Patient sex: M
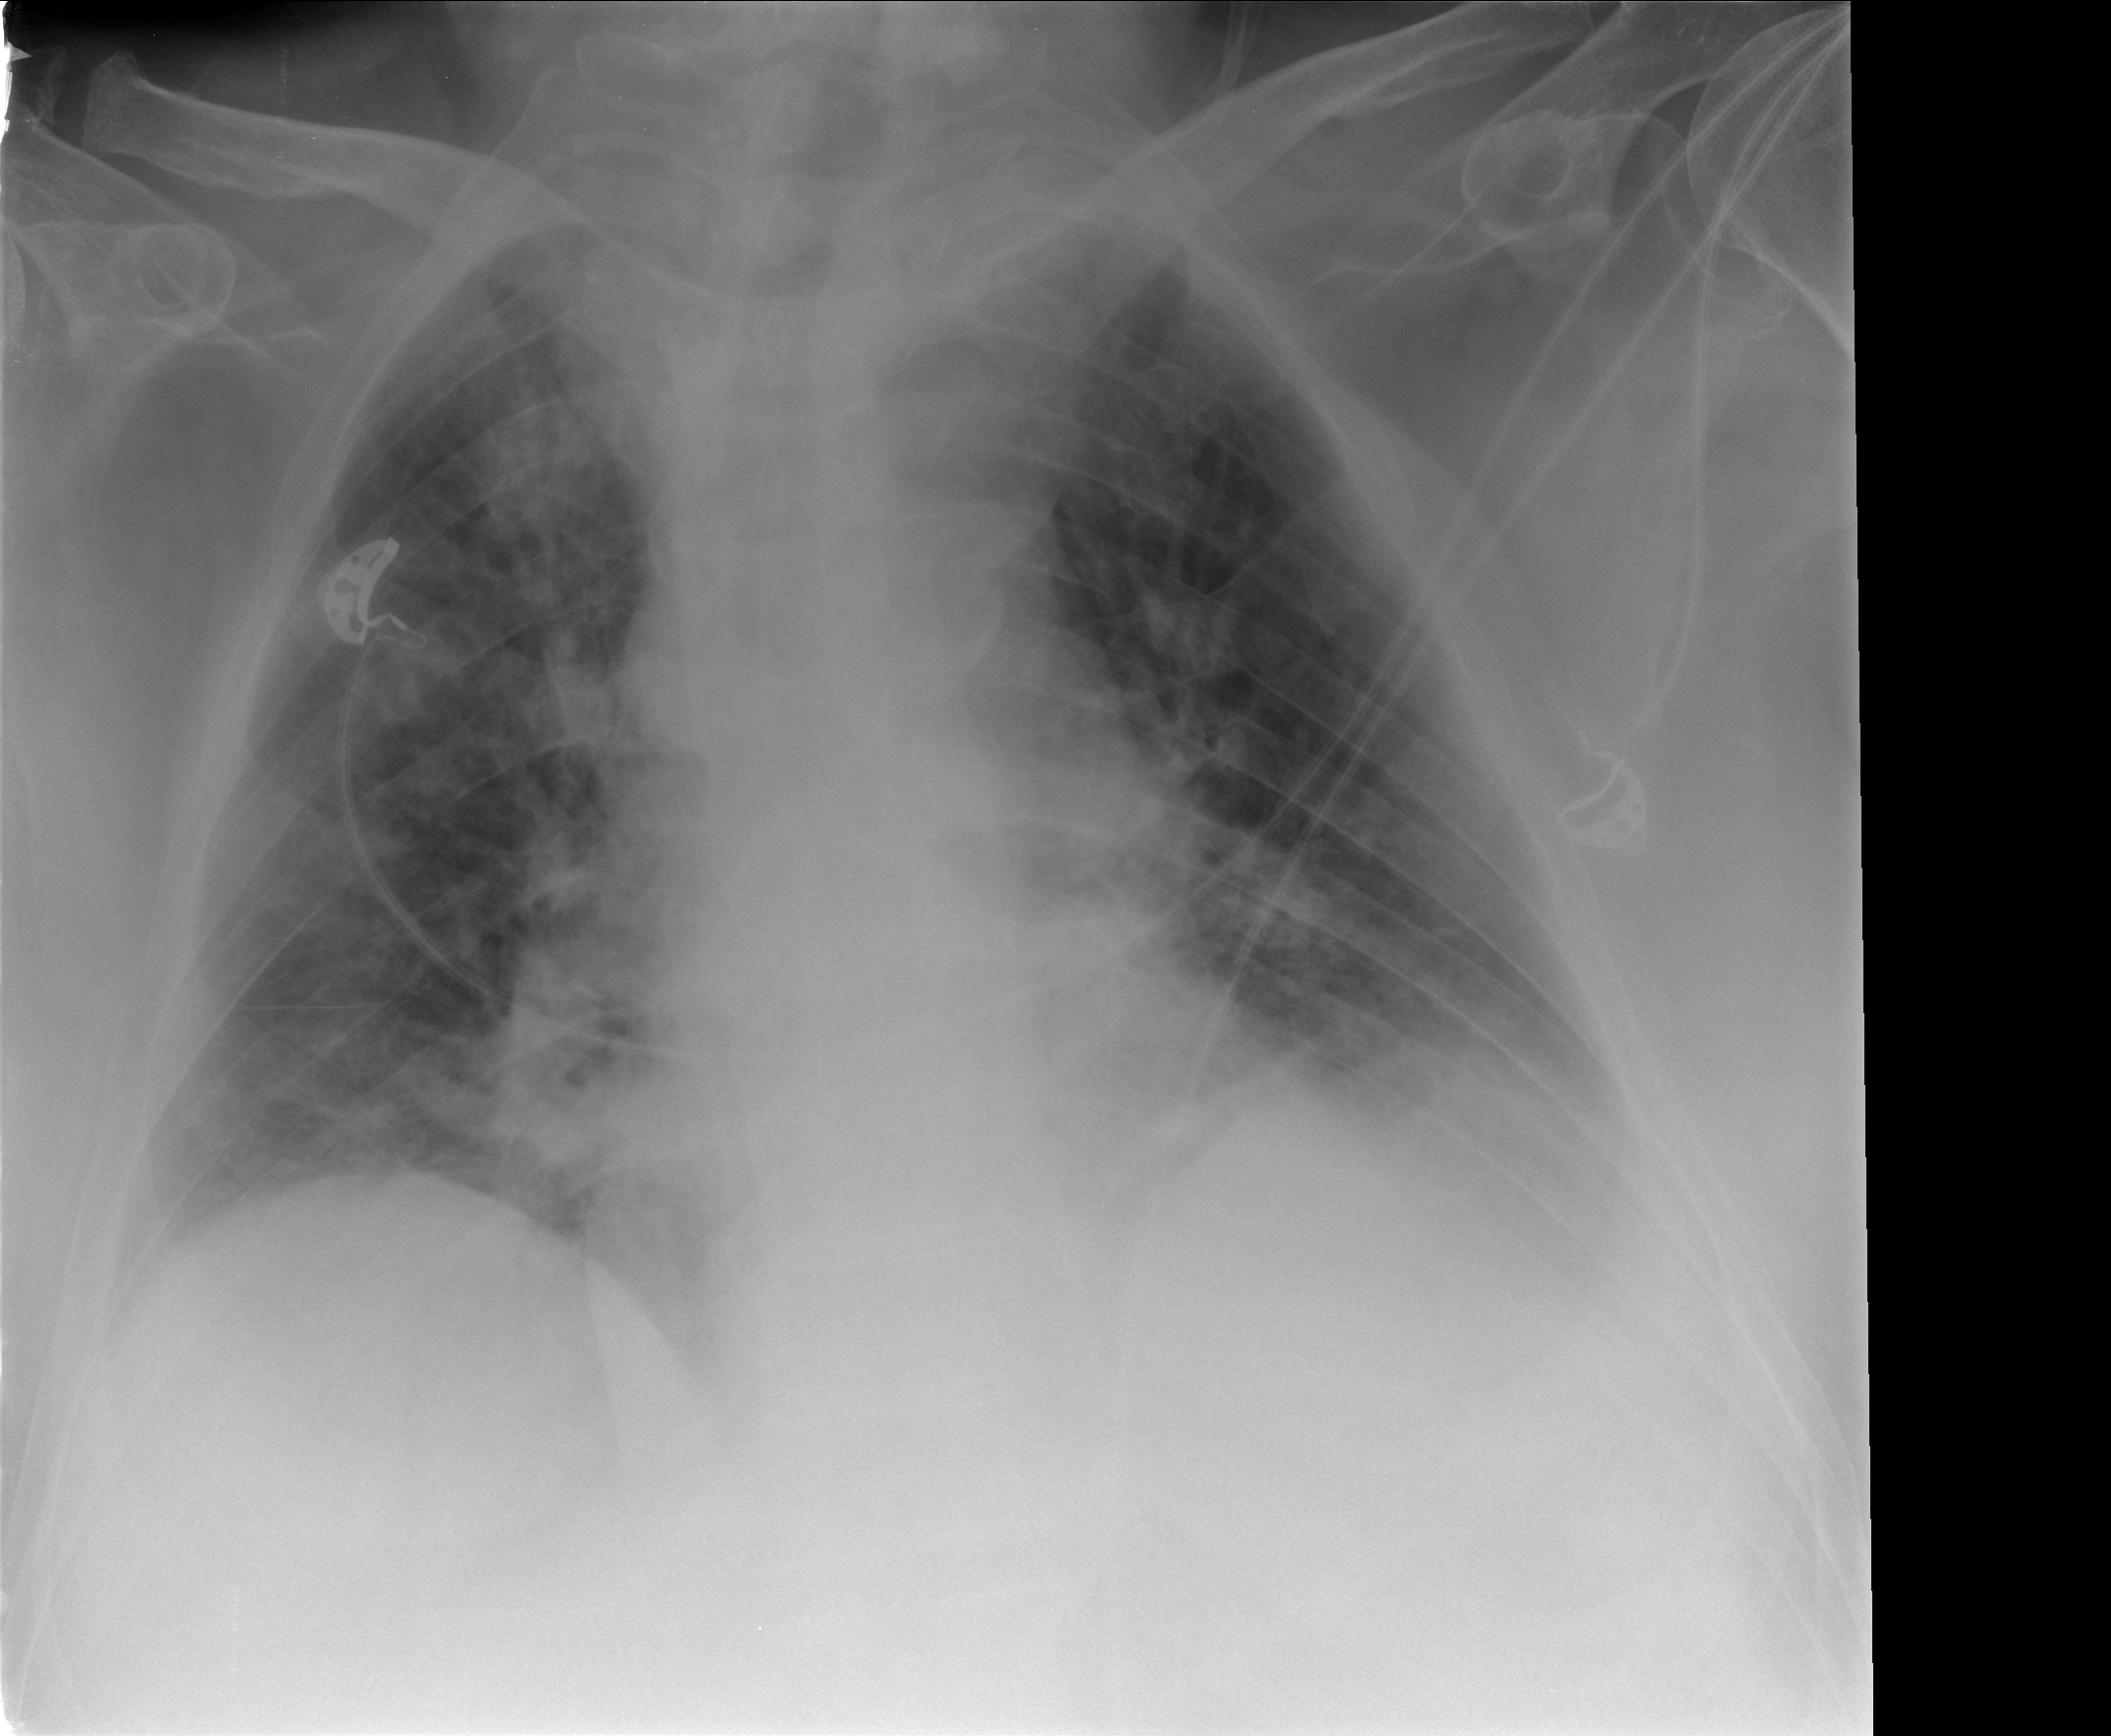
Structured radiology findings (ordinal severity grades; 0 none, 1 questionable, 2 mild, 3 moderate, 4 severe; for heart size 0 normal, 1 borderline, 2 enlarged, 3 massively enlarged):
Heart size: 1
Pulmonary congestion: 3
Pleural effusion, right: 2
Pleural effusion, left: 2
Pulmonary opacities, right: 3
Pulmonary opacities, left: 2
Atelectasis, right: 2
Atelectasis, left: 2